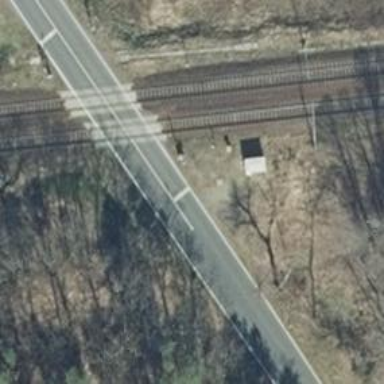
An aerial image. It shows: Level crossing along the railway.